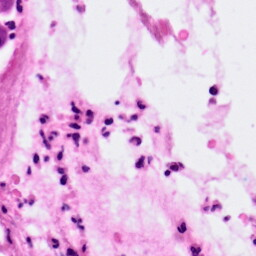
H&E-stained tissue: Pancreatic